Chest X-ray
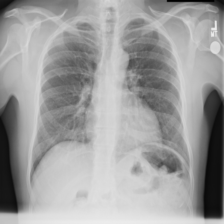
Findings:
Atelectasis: negative
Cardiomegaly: negative
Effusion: negative
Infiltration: negative
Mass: negative
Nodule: negative
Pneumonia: negative
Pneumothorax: negative
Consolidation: negative
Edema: negative
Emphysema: negative
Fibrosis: negative
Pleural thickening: negative
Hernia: negative